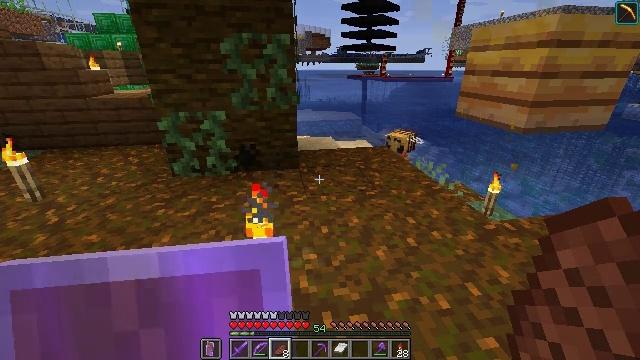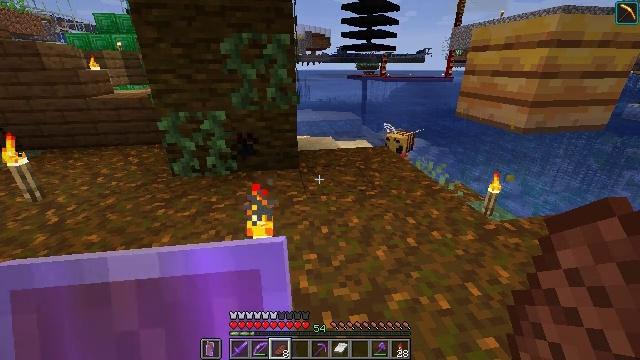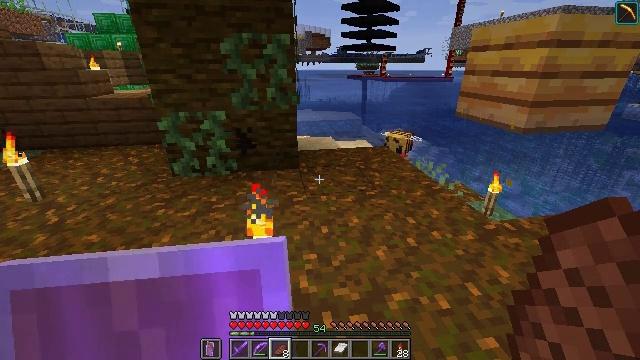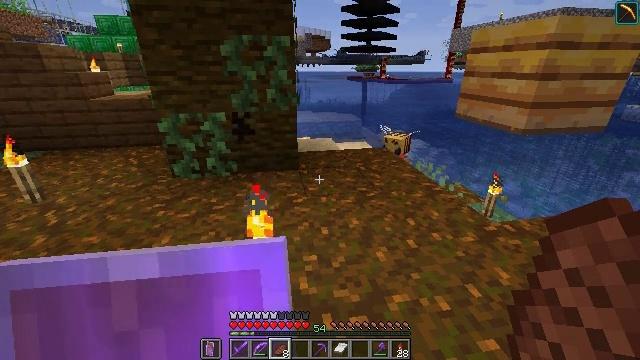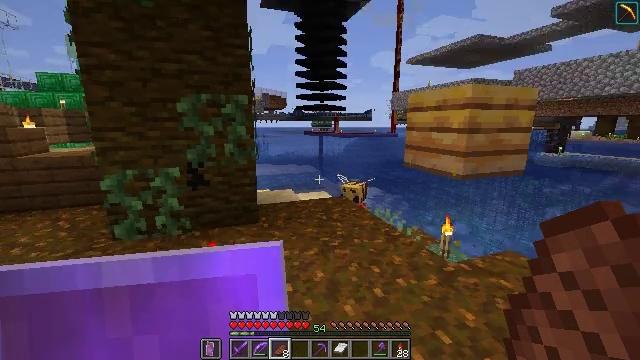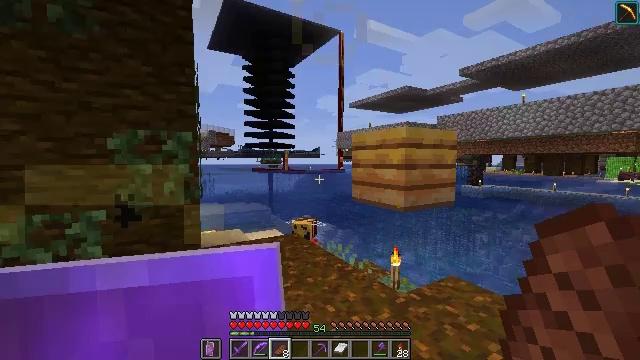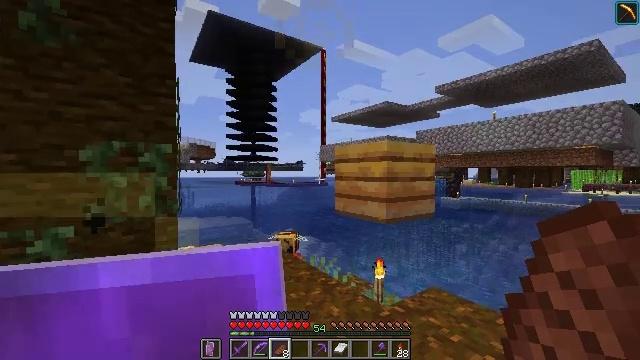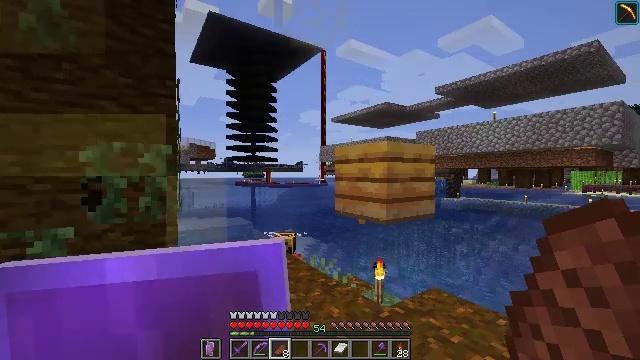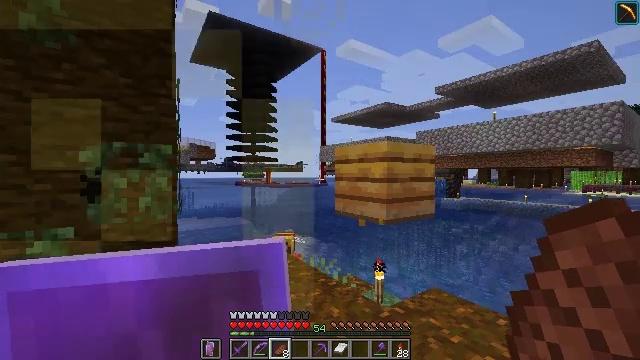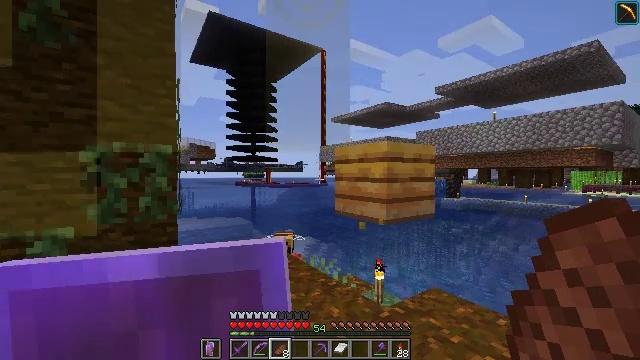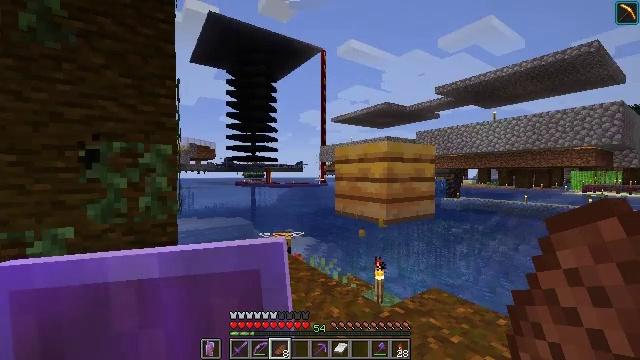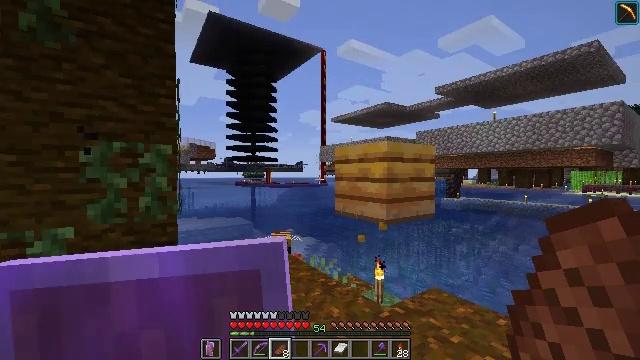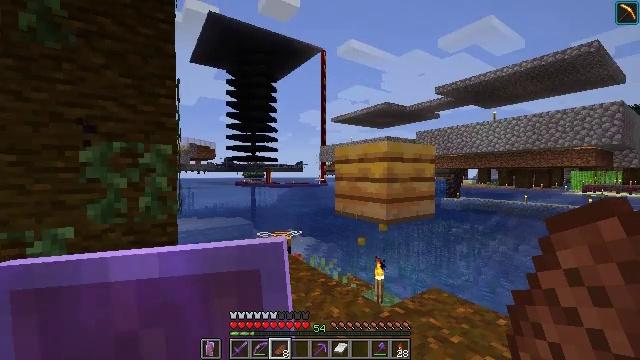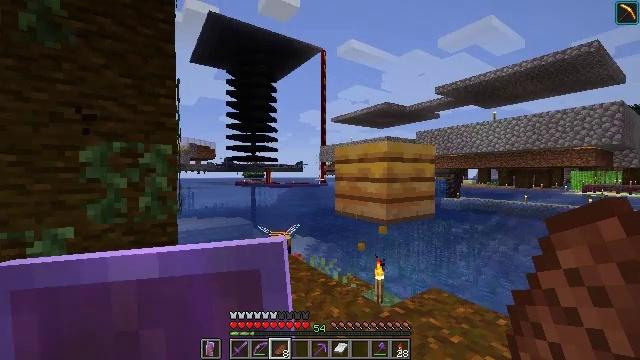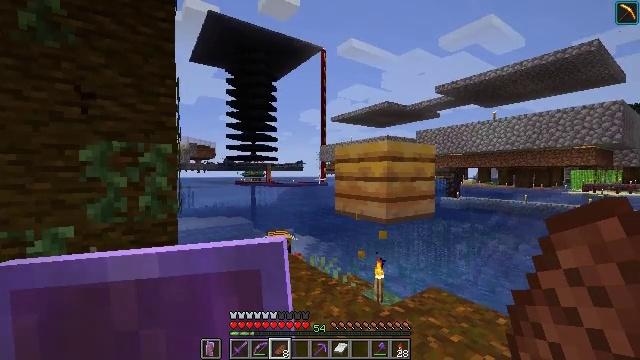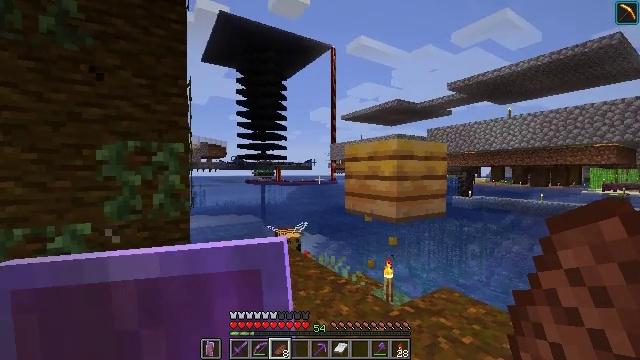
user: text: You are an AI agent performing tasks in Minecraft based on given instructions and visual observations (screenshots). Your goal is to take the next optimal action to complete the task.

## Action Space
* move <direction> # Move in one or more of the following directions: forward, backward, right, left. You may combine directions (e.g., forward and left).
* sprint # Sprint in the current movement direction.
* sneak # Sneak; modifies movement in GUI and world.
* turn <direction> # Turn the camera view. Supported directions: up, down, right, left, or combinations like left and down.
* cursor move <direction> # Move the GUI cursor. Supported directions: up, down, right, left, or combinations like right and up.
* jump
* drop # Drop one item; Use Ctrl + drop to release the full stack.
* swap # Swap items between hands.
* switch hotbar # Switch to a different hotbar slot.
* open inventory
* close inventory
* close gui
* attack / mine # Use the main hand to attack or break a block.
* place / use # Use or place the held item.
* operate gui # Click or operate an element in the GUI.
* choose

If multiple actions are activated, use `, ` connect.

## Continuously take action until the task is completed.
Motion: motion action
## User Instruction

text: Open the crafting table to make paper.
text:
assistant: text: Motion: no_op
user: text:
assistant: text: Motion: no_op
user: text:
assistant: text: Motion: no_op
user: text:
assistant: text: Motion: turn right and up
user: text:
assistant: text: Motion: turn right and up
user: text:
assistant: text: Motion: turn right and up
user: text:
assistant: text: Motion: no_op
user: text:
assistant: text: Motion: no_op
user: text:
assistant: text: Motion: no_op
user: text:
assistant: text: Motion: no_op
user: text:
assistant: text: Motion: no_op
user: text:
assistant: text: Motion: no_op
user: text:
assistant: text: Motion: no_op
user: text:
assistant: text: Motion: no_op
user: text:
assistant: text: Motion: turn left
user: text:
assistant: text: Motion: no_op
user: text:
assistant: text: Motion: no_op
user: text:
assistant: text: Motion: no_op
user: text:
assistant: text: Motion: no_op
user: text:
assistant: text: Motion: no_op
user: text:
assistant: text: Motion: no_op
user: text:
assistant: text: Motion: no_op
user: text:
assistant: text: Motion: turn left and down
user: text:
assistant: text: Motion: turn left and down
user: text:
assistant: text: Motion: no_op
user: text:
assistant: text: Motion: no_op
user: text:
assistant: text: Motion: no_op
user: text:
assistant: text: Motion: no_op
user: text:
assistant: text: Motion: no_op
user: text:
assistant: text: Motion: no_op